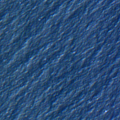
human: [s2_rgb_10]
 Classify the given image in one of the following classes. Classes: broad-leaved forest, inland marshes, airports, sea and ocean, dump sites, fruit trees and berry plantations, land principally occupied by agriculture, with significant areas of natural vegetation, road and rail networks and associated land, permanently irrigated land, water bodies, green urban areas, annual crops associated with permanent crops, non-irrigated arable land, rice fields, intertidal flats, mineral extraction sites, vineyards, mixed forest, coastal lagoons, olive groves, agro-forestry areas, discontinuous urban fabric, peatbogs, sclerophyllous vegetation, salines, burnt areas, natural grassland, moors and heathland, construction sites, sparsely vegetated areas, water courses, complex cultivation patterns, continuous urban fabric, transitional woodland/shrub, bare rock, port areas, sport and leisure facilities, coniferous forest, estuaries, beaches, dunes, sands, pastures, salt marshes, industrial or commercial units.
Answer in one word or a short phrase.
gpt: sea and ocean